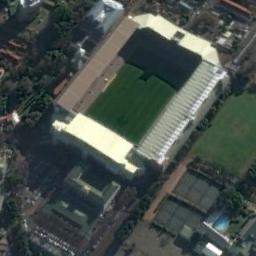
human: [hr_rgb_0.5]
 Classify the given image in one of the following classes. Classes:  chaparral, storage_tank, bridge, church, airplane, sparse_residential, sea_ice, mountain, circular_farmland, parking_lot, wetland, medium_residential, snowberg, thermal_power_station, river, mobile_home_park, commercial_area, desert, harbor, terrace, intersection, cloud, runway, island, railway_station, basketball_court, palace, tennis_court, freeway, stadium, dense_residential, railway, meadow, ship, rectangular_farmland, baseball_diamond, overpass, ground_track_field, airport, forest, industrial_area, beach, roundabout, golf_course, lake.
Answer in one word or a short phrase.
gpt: stadium